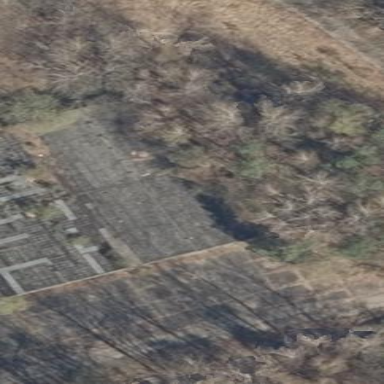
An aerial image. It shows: Ruins of building.